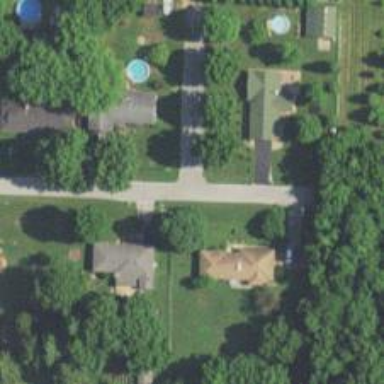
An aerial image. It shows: Residential road.